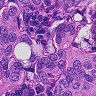
Metastatic tissue present: yes